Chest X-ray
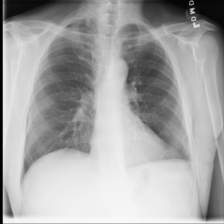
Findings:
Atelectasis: negative
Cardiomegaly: negative
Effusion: negative
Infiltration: negative
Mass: negative
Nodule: negative
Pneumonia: negative
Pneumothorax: negative
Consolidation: negative
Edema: negative
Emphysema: negative
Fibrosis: negative
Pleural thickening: negative
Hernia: negative